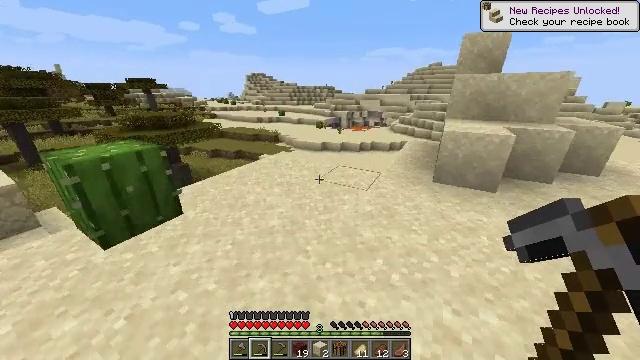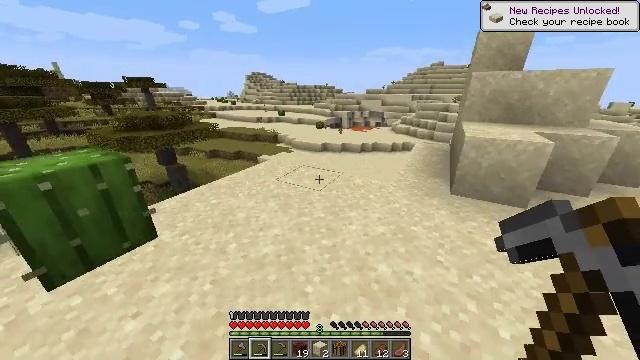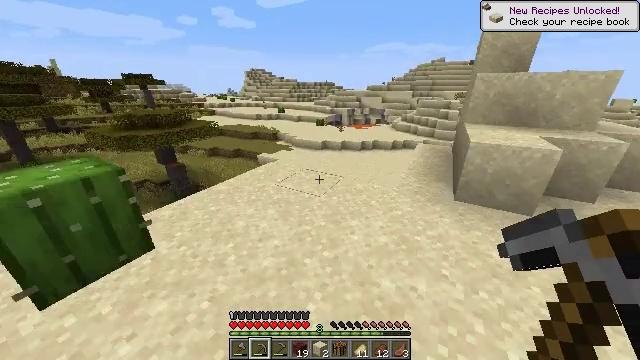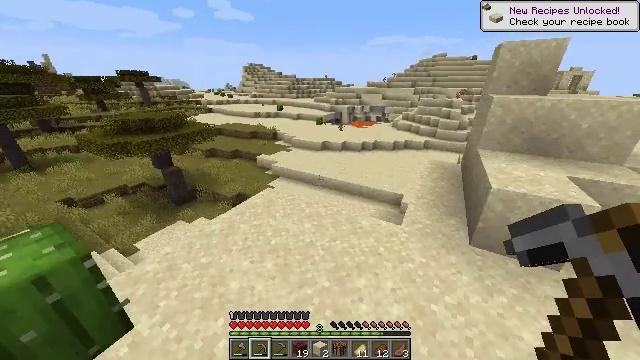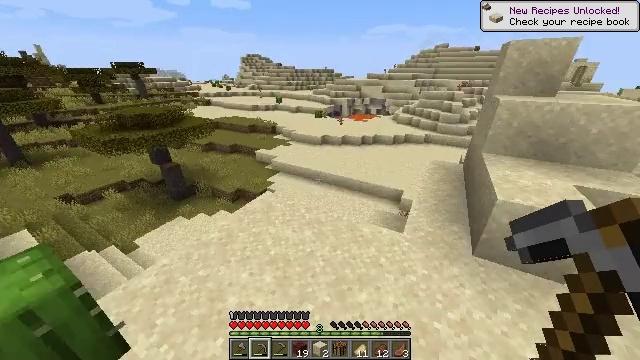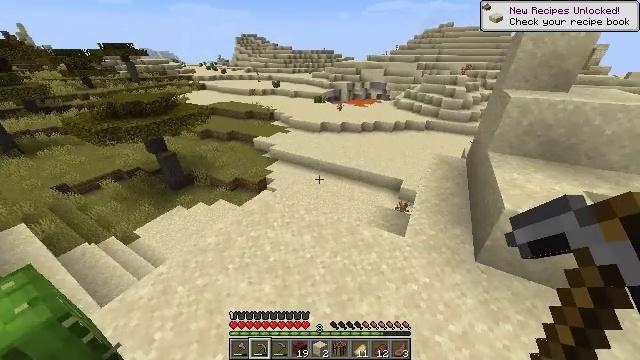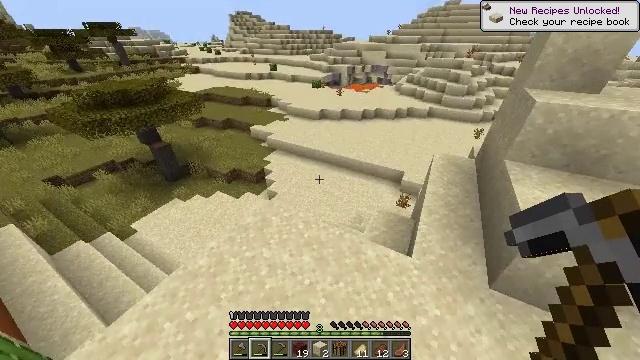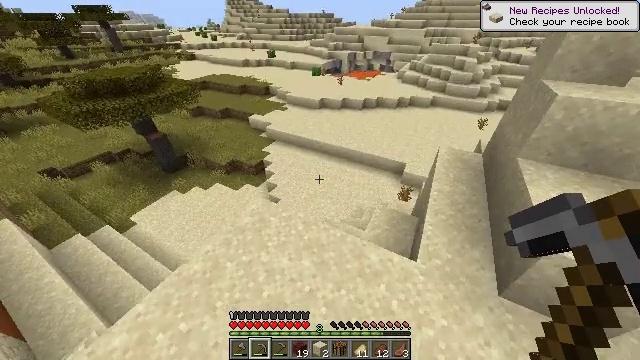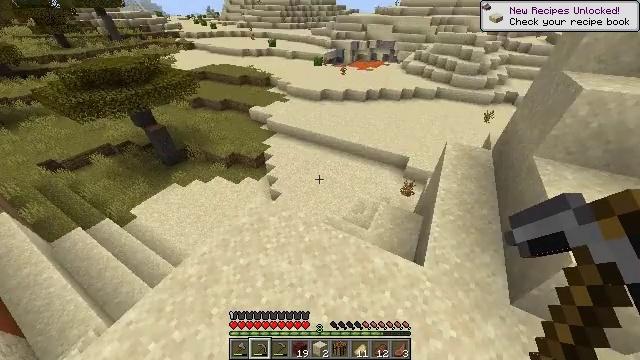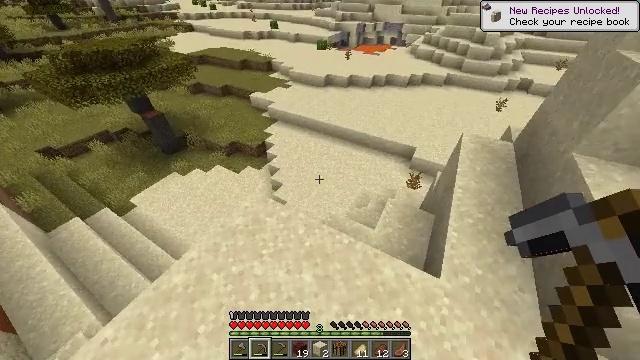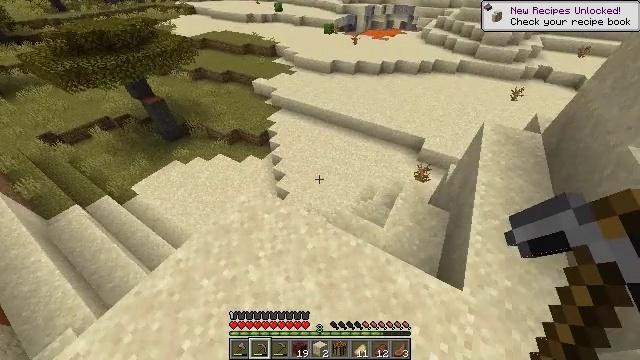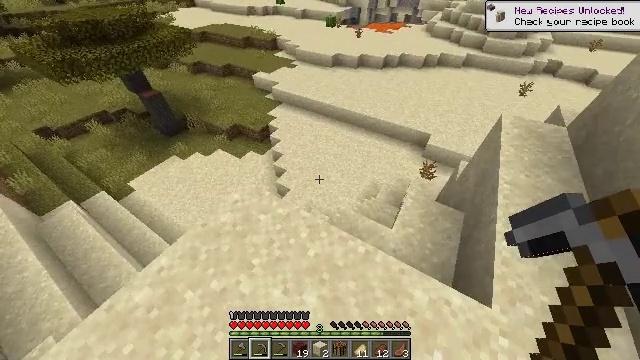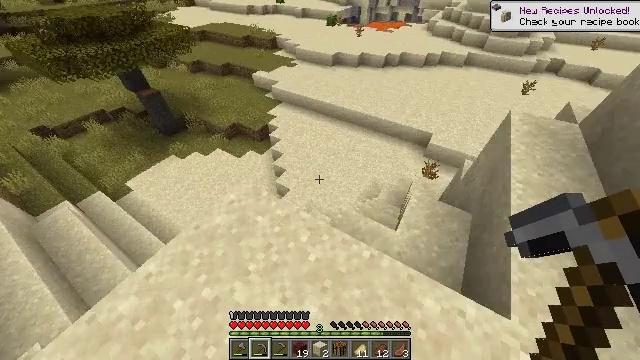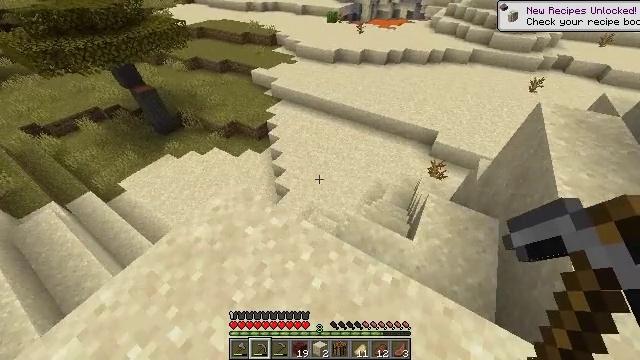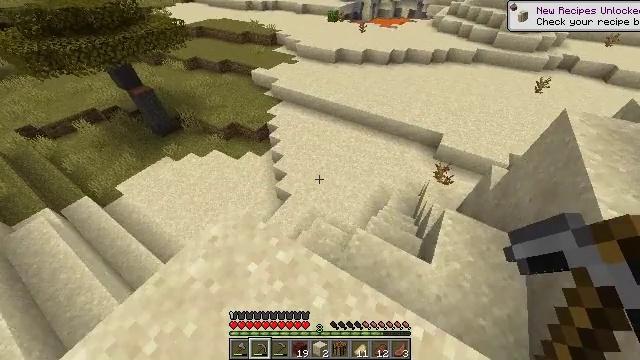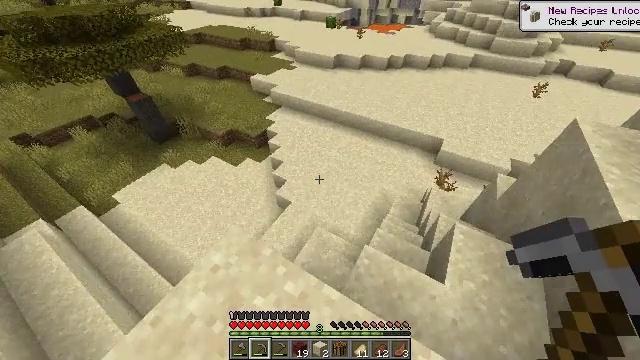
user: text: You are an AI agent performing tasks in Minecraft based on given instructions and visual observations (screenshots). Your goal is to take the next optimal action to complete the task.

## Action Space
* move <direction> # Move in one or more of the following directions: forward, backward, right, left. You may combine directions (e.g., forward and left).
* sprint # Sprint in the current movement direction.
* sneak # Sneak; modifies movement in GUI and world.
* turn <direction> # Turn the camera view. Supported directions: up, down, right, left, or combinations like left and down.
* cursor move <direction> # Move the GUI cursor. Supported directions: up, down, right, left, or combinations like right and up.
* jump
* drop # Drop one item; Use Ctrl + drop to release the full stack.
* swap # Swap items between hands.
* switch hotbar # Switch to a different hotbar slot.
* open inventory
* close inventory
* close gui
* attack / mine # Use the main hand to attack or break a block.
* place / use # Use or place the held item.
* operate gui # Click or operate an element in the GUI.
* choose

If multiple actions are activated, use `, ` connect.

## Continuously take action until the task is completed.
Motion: motion action
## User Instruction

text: Recover sandstone stairs by breaking them.
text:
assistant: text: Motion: move forward, sprint, jump
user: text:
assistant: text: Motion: move forward, sprint, jump
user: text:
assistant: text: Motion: move forward, turn down, jump
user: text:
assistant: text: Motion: move forward, turn down, jump
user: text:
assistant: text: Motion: move forward, turn down, jump
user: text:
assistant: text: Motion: move forward, turn down, jump
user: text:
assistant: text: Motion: move forward, turn down, jump
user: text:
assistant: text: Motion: move forward, turn down, jump
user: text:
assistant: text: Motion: move forward, turn down
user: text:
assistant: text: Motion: move forward and move left, turn left and down
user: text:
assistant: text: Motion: move forward and move left
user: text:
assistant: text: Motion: move forward and move left
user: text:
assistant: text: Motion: move forward and move left
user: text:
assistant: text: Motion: move forward and move left
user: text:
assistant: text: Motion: move forward and move left, turn up
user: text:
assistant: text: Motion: move forward and move left, turn right and up
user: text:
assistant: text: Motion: turn right and up
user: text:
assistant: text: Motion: no_op
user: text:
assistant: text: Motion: no_op
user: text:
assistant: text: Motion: no_op
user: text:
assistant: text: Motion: no_op
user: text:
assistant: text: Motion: no_op
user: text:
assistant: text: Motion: no_op
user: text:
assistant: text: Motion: no_op
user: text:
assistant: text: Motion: no_op
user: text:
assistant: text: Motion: no_op
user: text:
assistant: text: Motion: no_op
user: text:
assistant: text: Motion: turn left and down
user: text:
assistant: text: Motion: turn left and down
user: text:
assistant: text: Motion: turn left